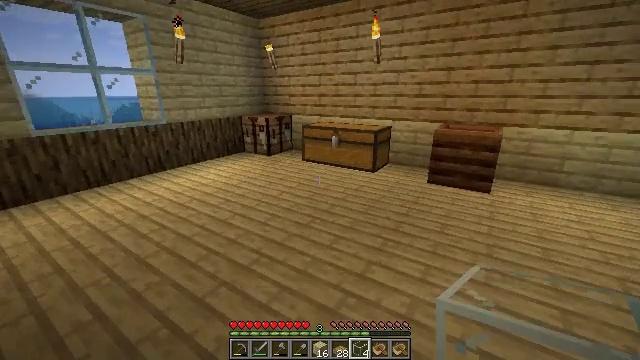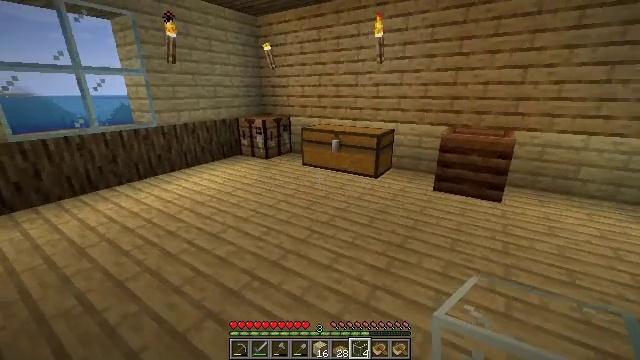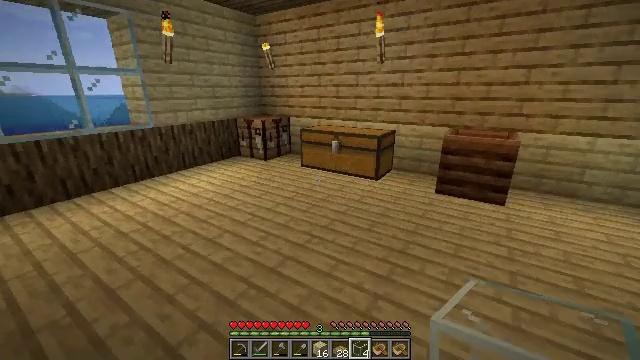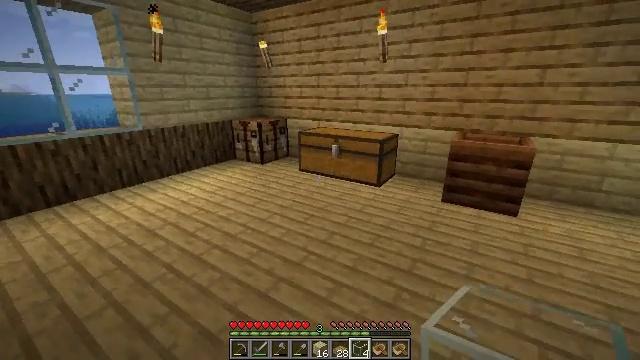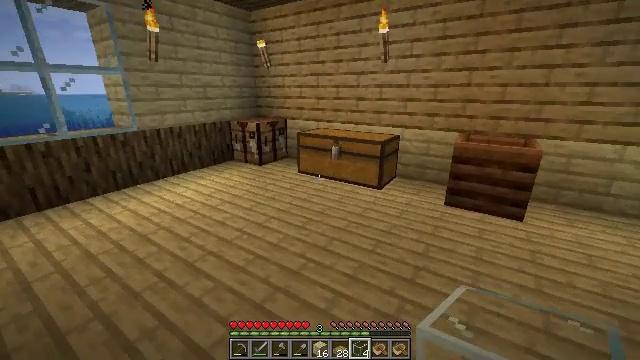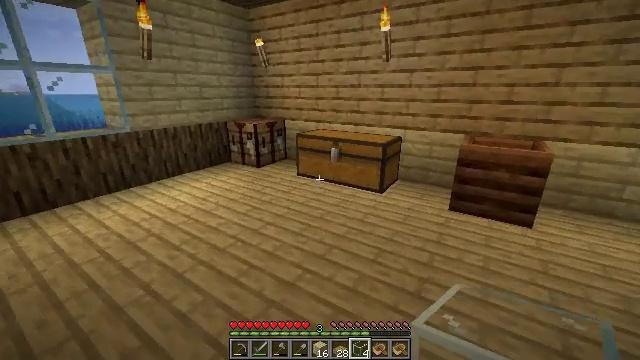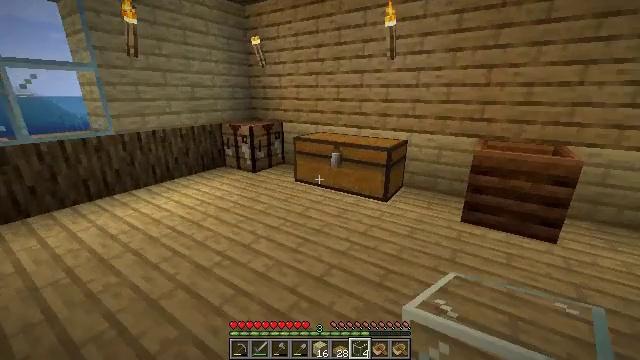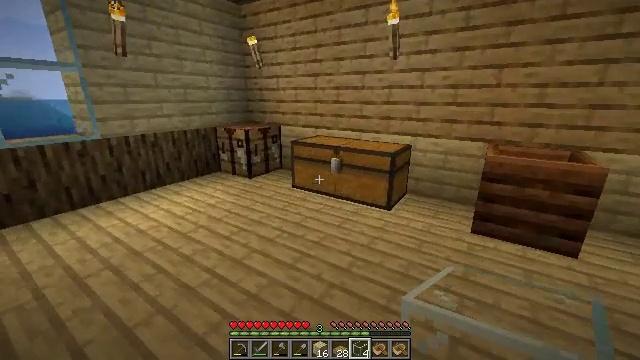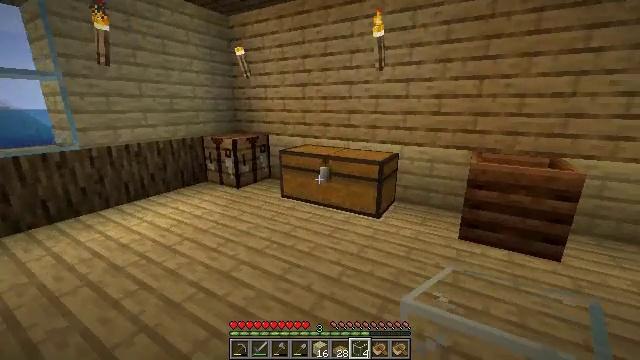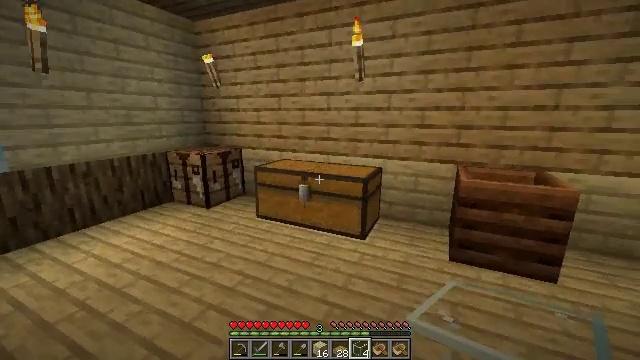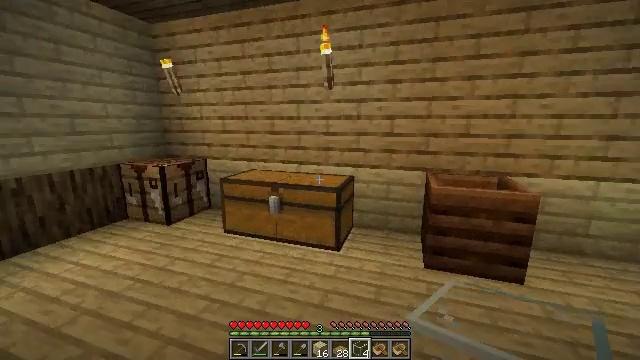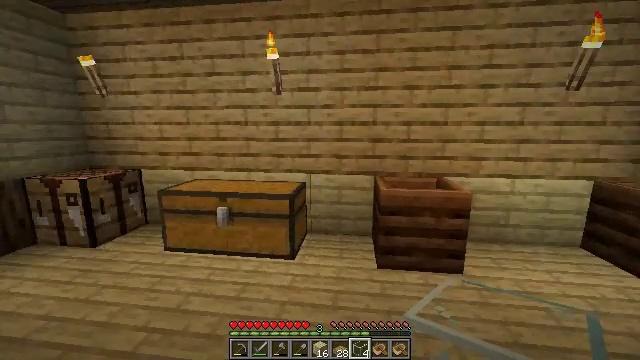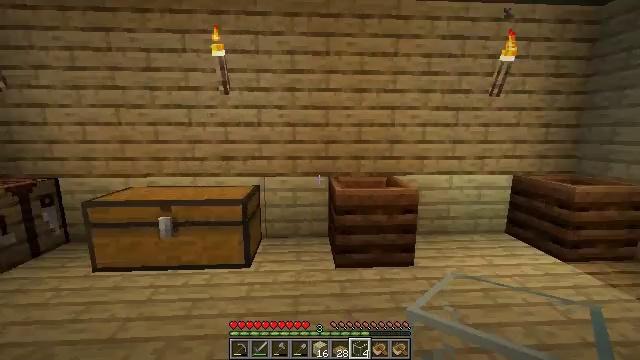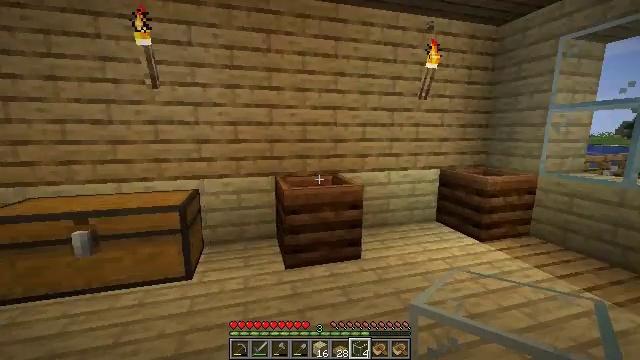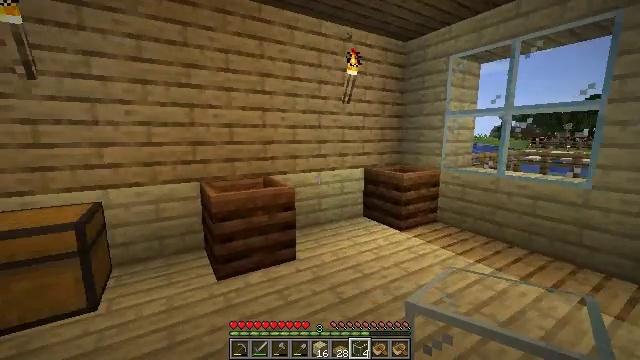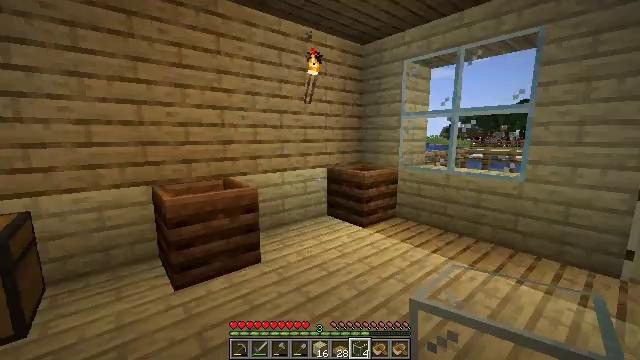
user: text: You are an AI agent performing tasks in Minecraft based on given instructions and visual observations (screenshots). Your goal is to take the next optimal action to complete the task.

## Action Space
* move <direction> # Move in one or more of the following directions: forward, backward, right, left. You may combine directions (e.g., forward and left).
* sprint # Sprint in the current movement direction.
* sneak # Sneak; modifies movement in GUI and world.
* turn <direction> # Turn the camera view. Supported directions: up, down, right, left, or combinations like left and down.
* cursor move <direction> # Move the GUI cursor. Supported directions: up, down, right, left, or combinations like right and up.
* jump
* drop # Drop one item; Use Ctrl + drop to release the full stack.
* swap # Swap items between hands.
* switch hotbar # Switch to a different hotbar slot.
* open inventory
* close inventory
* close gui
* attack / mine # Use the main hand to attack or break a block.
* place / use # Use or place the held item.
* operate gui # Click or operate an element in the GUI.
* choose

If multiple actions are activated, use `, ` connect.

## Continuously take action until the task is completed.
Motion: motion action
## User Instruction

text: Break the sugar cane.
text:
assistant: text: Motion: move forward
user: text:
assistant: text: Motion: move forward
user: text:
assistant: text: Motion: move forward
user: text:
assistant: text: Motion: move forward
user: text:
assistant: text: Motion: move forward
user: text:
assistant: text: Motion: move forward
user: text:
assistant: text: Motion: move forward
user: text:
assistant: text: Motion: move forward, turn right and up
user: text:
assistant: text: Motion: move forward, turn right and up
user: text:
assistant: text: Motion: turn right and up
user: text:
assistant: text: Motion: turn right and up
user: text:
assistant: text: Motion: turn right
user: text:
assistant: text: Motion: turn right
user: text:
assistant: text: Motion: turn right
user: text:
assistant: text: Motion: turn right
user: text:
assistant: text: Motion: turn right
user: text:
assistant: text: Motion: turn right
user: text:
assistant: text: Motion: turn right
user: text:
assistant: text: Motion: turn right
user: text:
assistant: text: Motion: turn right
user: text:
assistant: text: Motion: move forward, turn right
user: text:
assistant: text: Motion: move forward, turn right
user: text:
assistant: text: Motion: move forward, turn right
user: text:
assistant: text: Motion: move forward, turn right
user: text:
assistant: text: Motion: move forward, turn right
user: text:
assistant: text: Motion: move forward, turn right
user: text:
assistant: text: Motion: turn right
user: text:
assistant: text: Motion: turn right
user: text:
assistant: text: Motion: turn right
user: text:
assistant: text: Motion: no_op